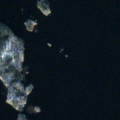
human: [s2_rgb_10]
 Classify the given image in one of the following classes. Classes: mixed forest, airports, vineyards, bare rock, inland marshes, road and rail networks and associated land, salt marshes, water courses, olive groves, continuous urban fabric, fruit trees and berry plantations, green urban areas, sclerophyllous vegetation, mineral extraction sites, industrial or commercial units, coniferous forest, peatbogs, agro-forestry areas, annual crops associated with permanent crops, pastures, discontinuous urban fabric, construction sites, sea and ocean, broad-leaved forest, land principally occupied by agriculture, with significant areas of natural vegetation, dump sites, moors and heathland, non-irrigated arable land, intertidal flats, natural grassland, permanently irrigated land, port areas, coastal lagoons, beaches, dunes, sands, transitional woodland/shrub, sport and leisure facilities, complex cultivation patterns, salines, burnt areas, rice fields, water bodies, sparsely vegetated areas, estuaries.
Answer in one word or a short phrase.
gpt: mixed forest, water bodies